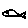
Label: fish